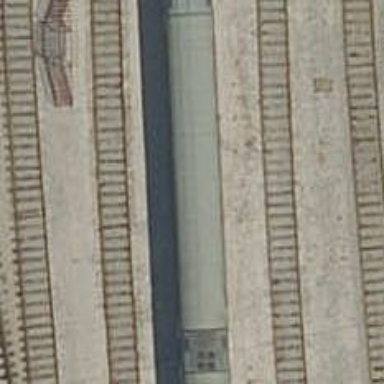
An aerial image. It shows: Rail yard with electrified contact lines for the trains.